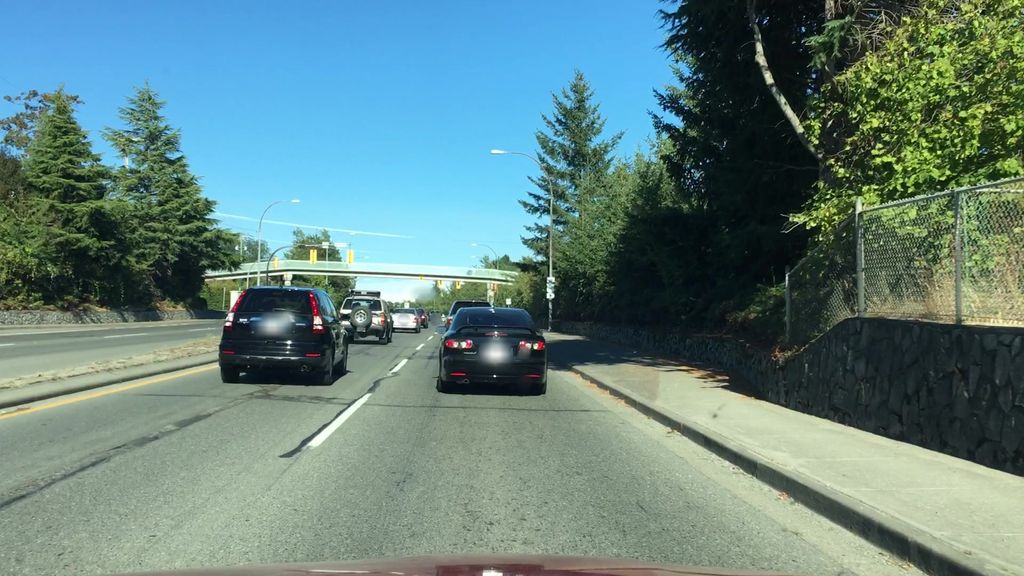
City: victoria